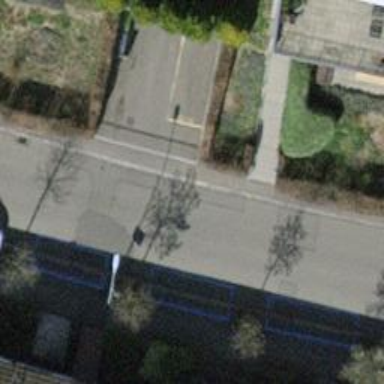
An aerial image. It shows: Sidewalk made of sett.